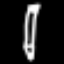
Label: pencil